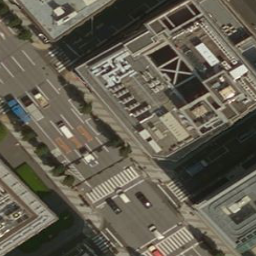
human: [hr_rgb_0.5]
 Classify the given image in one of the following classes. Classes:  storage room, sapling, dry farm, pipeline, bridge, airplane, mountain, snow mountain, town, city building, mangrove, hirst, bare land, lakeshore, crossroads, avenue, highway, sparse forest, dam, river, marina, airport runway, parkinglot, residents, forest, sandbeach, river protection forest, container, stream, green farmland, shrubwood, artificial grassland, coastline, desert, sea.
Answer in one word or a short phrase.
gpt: city building